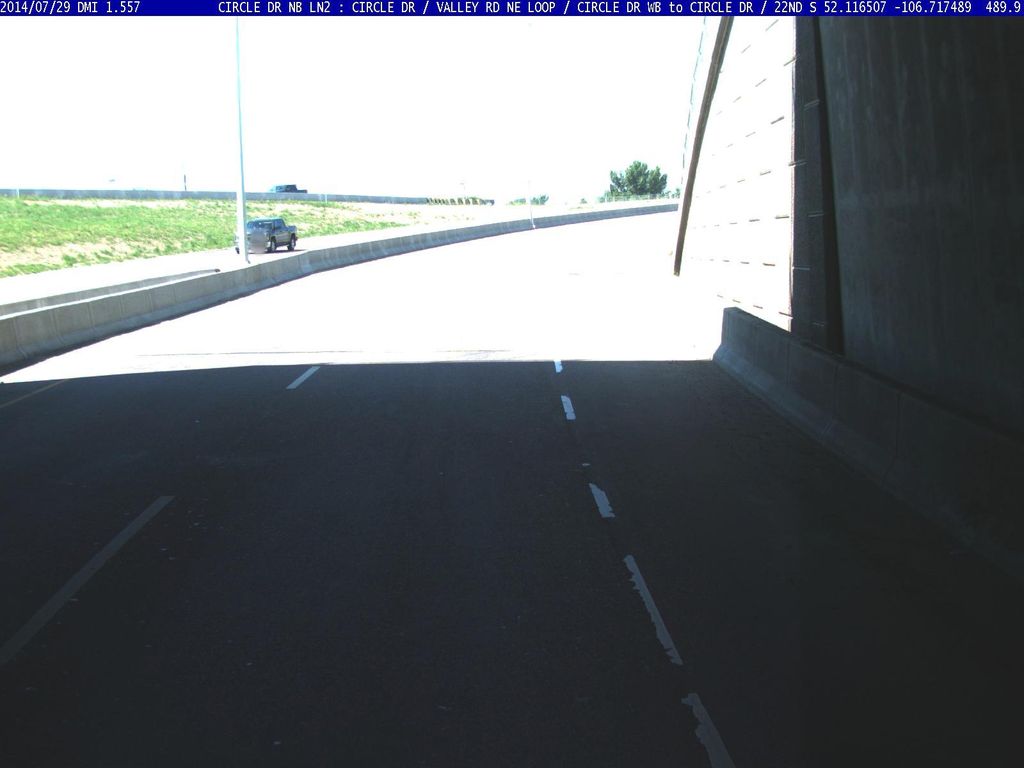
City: saskatoon